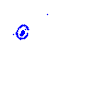
Particle: pion